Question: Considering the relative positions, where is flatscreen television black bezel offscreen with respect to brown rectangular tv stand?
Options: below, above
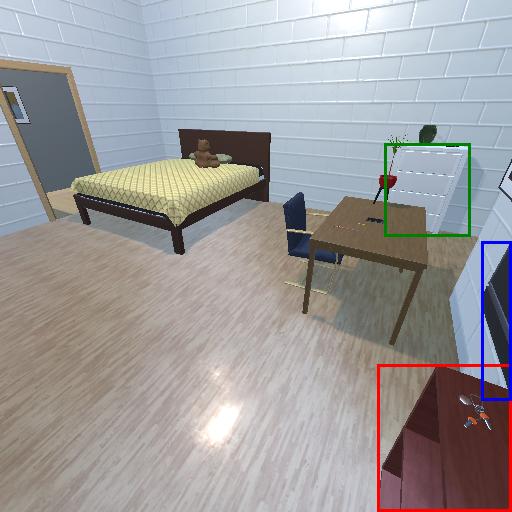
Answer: below